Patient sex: M
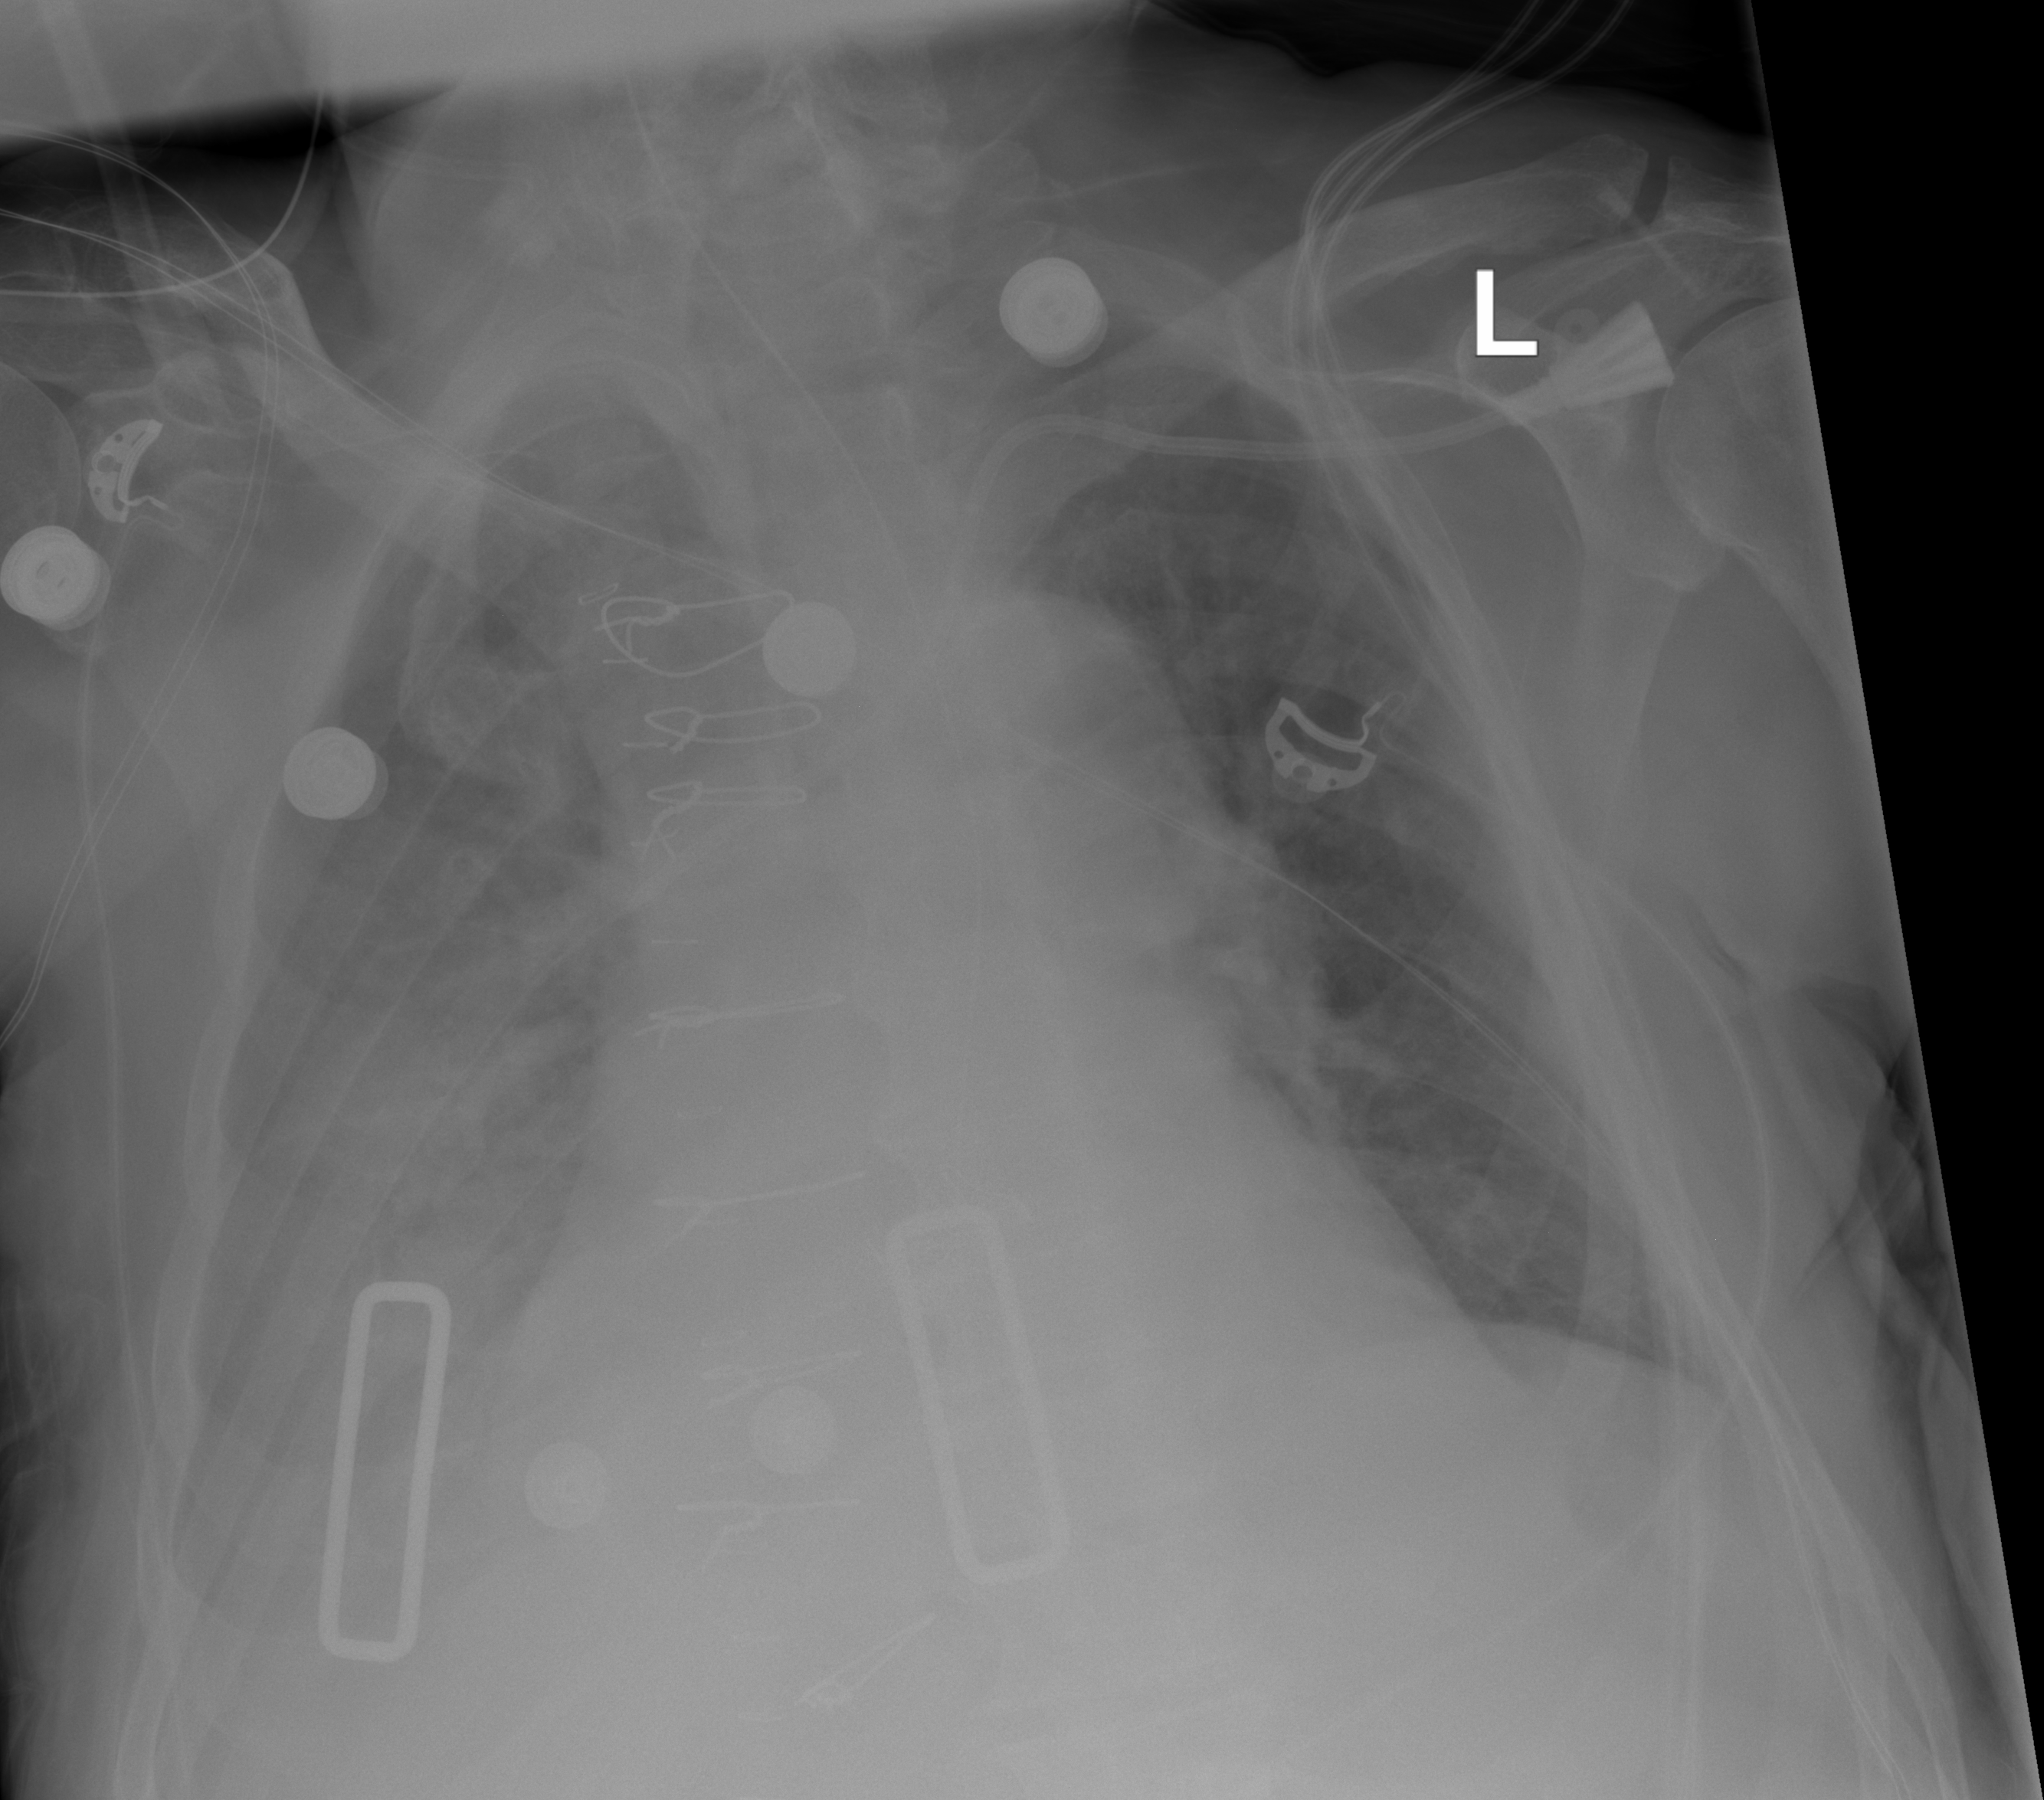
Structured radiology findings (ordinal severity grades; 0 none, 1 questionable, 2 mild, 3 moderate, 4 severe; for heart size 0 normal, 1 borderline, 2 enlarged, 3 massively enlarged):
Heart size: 2
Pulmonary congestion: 2
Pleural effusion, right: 3
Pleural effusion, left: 0
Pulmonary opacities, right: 0
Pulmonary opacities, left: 0
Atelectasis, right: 2
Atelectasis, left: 0